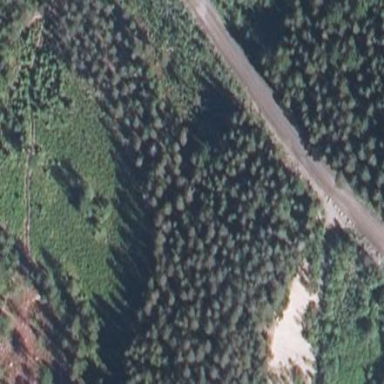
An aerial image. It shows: Evergreen needle-leaved forest.